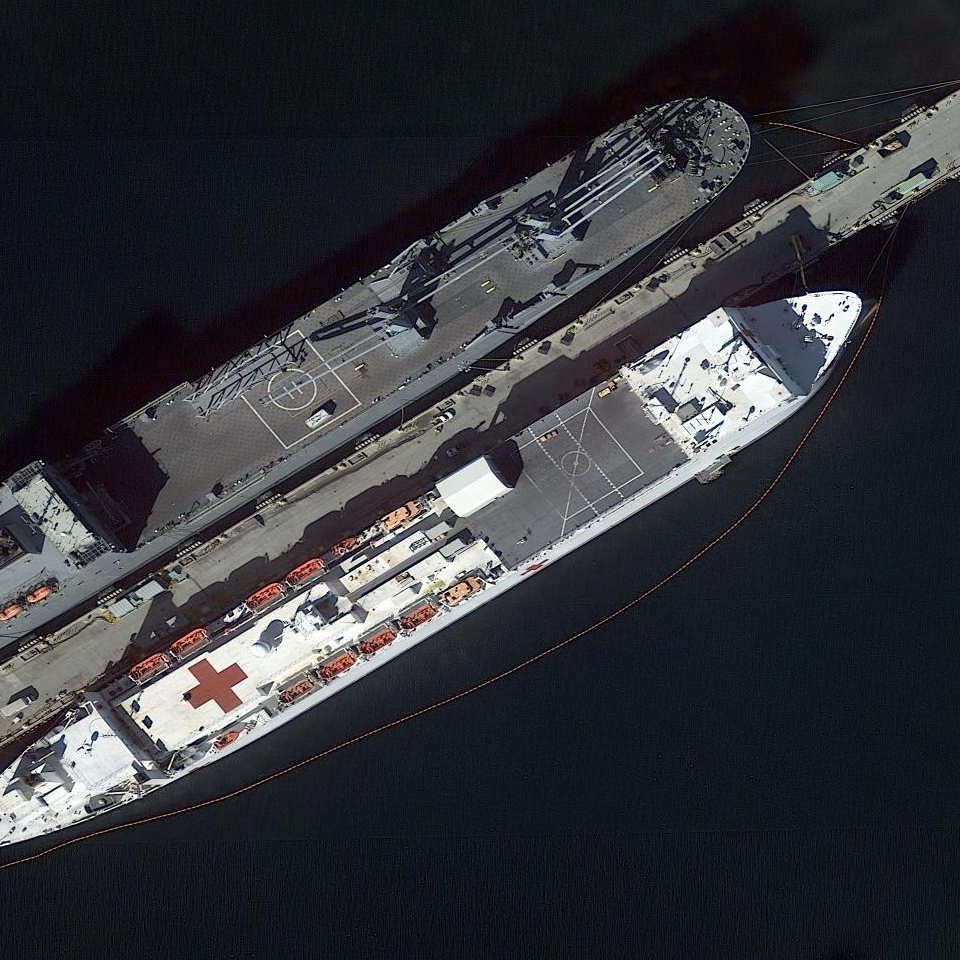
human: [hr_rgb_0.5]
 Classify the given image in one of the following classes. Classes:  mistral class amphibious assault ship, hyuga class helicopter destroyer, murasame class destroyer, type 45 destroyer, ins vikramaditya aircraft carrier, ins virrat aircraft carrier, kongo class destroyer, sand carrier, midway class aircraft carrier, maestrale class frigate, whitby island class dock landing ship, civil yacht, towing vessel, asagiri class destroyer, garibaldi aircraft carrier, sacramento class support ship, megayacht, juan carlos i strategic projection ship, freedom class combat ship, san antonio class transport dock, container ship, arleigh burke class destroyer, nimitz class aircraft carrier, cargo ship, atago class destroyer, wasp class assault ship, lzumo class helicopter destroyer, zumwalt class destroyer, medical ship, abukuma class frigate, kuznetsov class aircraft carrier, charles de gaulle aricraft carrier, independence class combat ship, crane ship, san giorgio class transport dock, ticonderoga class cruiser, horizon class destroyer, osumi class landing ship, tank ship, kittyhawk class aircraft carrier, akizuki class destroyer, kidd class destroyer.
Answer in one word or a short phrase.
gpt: Medical ship